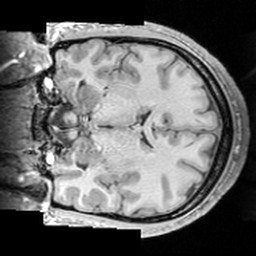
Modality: T1w
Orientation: coronal
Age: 28
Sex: male
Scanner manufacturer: siemens
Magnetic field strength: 3 T
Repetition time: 1.63 s
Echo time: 0.00311 s